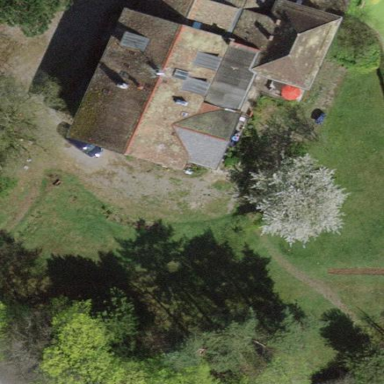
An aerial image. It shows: Garden enclosed by fence.